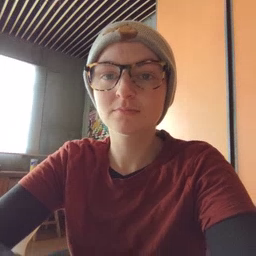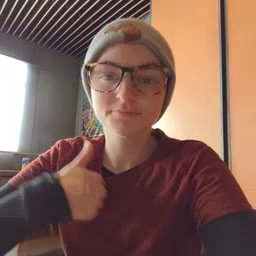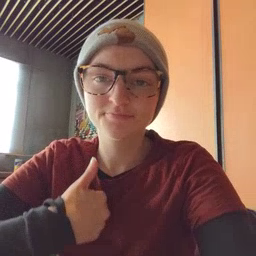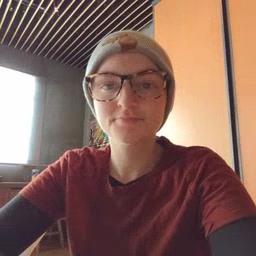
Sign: animal